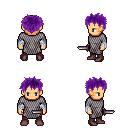
a pixel art fantasy rpg character, male body template, human, tanned skin, chain mail, red pants, purple bedhead hairstyle, white cloth bandages, maroon shoes, dagger, four views (front, back, left, right), 2x2 character sprite sheet, small pixel art, hard edges, no anti-aliasing